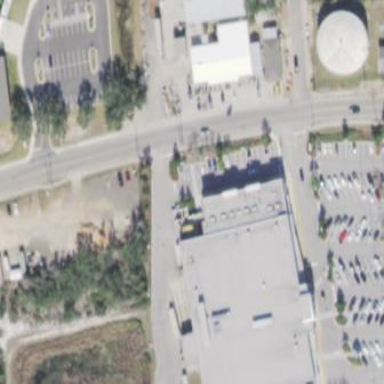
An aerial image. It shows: Supermarket building with pharmacy inside.